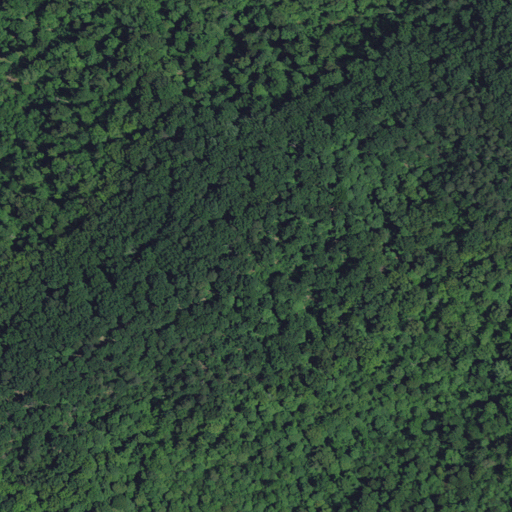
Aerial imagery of ridge(s) in Indiana named Wheeler Ridge containing deciduous forest and mixed forest